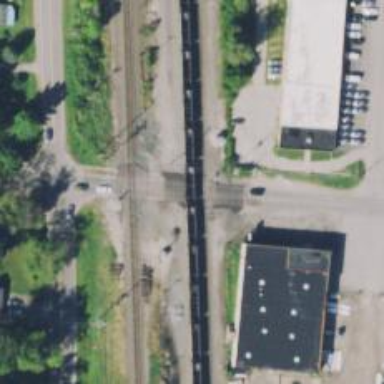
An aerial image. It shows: Railway service station.